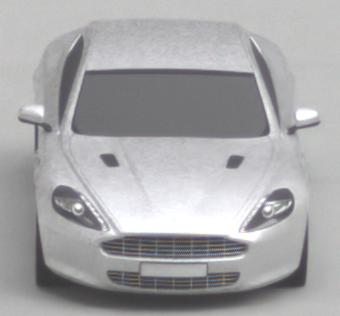
Make: Aston Martin
Model: Rapide
Detailed model: Rapide
Model produced from: 2010/03
Model produced until: 2013/07
Doors: 5
Color: white
Road condition: dry road
Daytime: midday
Contrast: low contrast